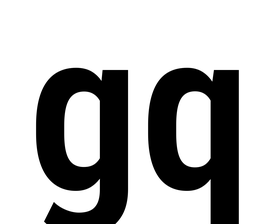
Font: Roboto_Condensed_SemiBold